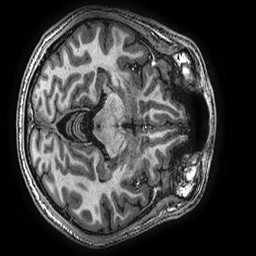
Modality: T1w
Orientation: axial
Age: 27
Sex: male
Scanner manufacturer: ge
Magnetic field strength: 3 T
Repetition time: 0.007672 s
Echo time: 0.00348 s